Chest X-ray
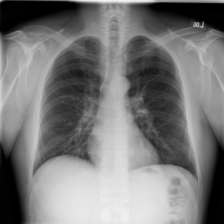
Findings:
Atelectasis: negative
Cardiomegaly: negative
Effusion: negative
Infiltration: negative
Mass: negative
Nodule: negative
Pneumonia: negative
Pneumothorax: negative
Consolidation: negative
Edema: negative
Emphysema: negative
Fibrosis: negative
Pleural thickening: negative
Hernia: negative